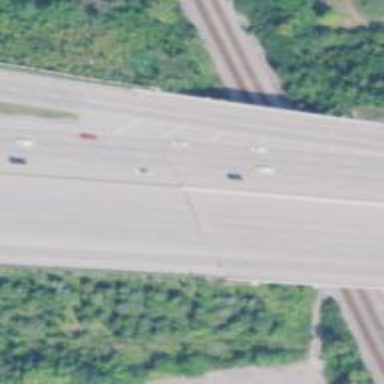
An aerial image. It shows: Motorway bridge.